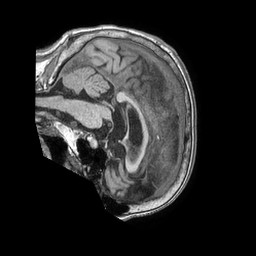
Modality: T1w
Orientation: sagittal
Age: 76
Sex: female
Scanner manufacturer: philips
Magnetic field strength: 1.5 T
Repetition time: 0.007825 s
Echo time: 0.003574 s